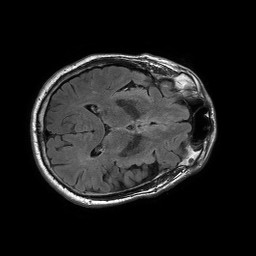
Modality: FLAIR
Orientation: axial
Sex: male
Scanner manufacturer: philips
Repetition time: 11 s
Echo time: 0.125 s